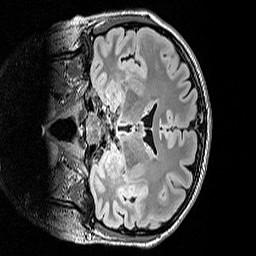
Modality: FLAIR
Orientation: coronal
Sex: female
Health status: ill
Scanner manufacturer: siemens
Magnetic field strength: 3 T
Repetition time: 5 s
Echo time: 0.388 s